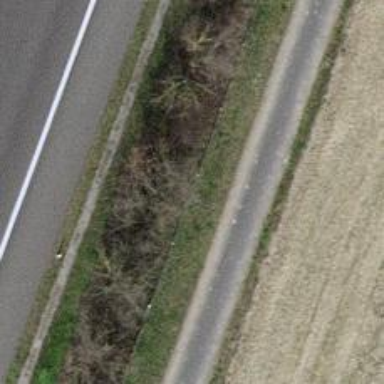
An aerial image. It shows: Fence.